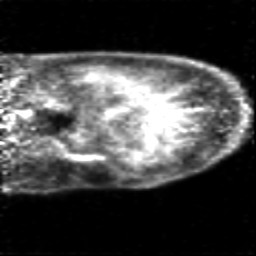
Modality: PET
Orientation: sagittal
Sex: female
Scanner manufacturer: siemens